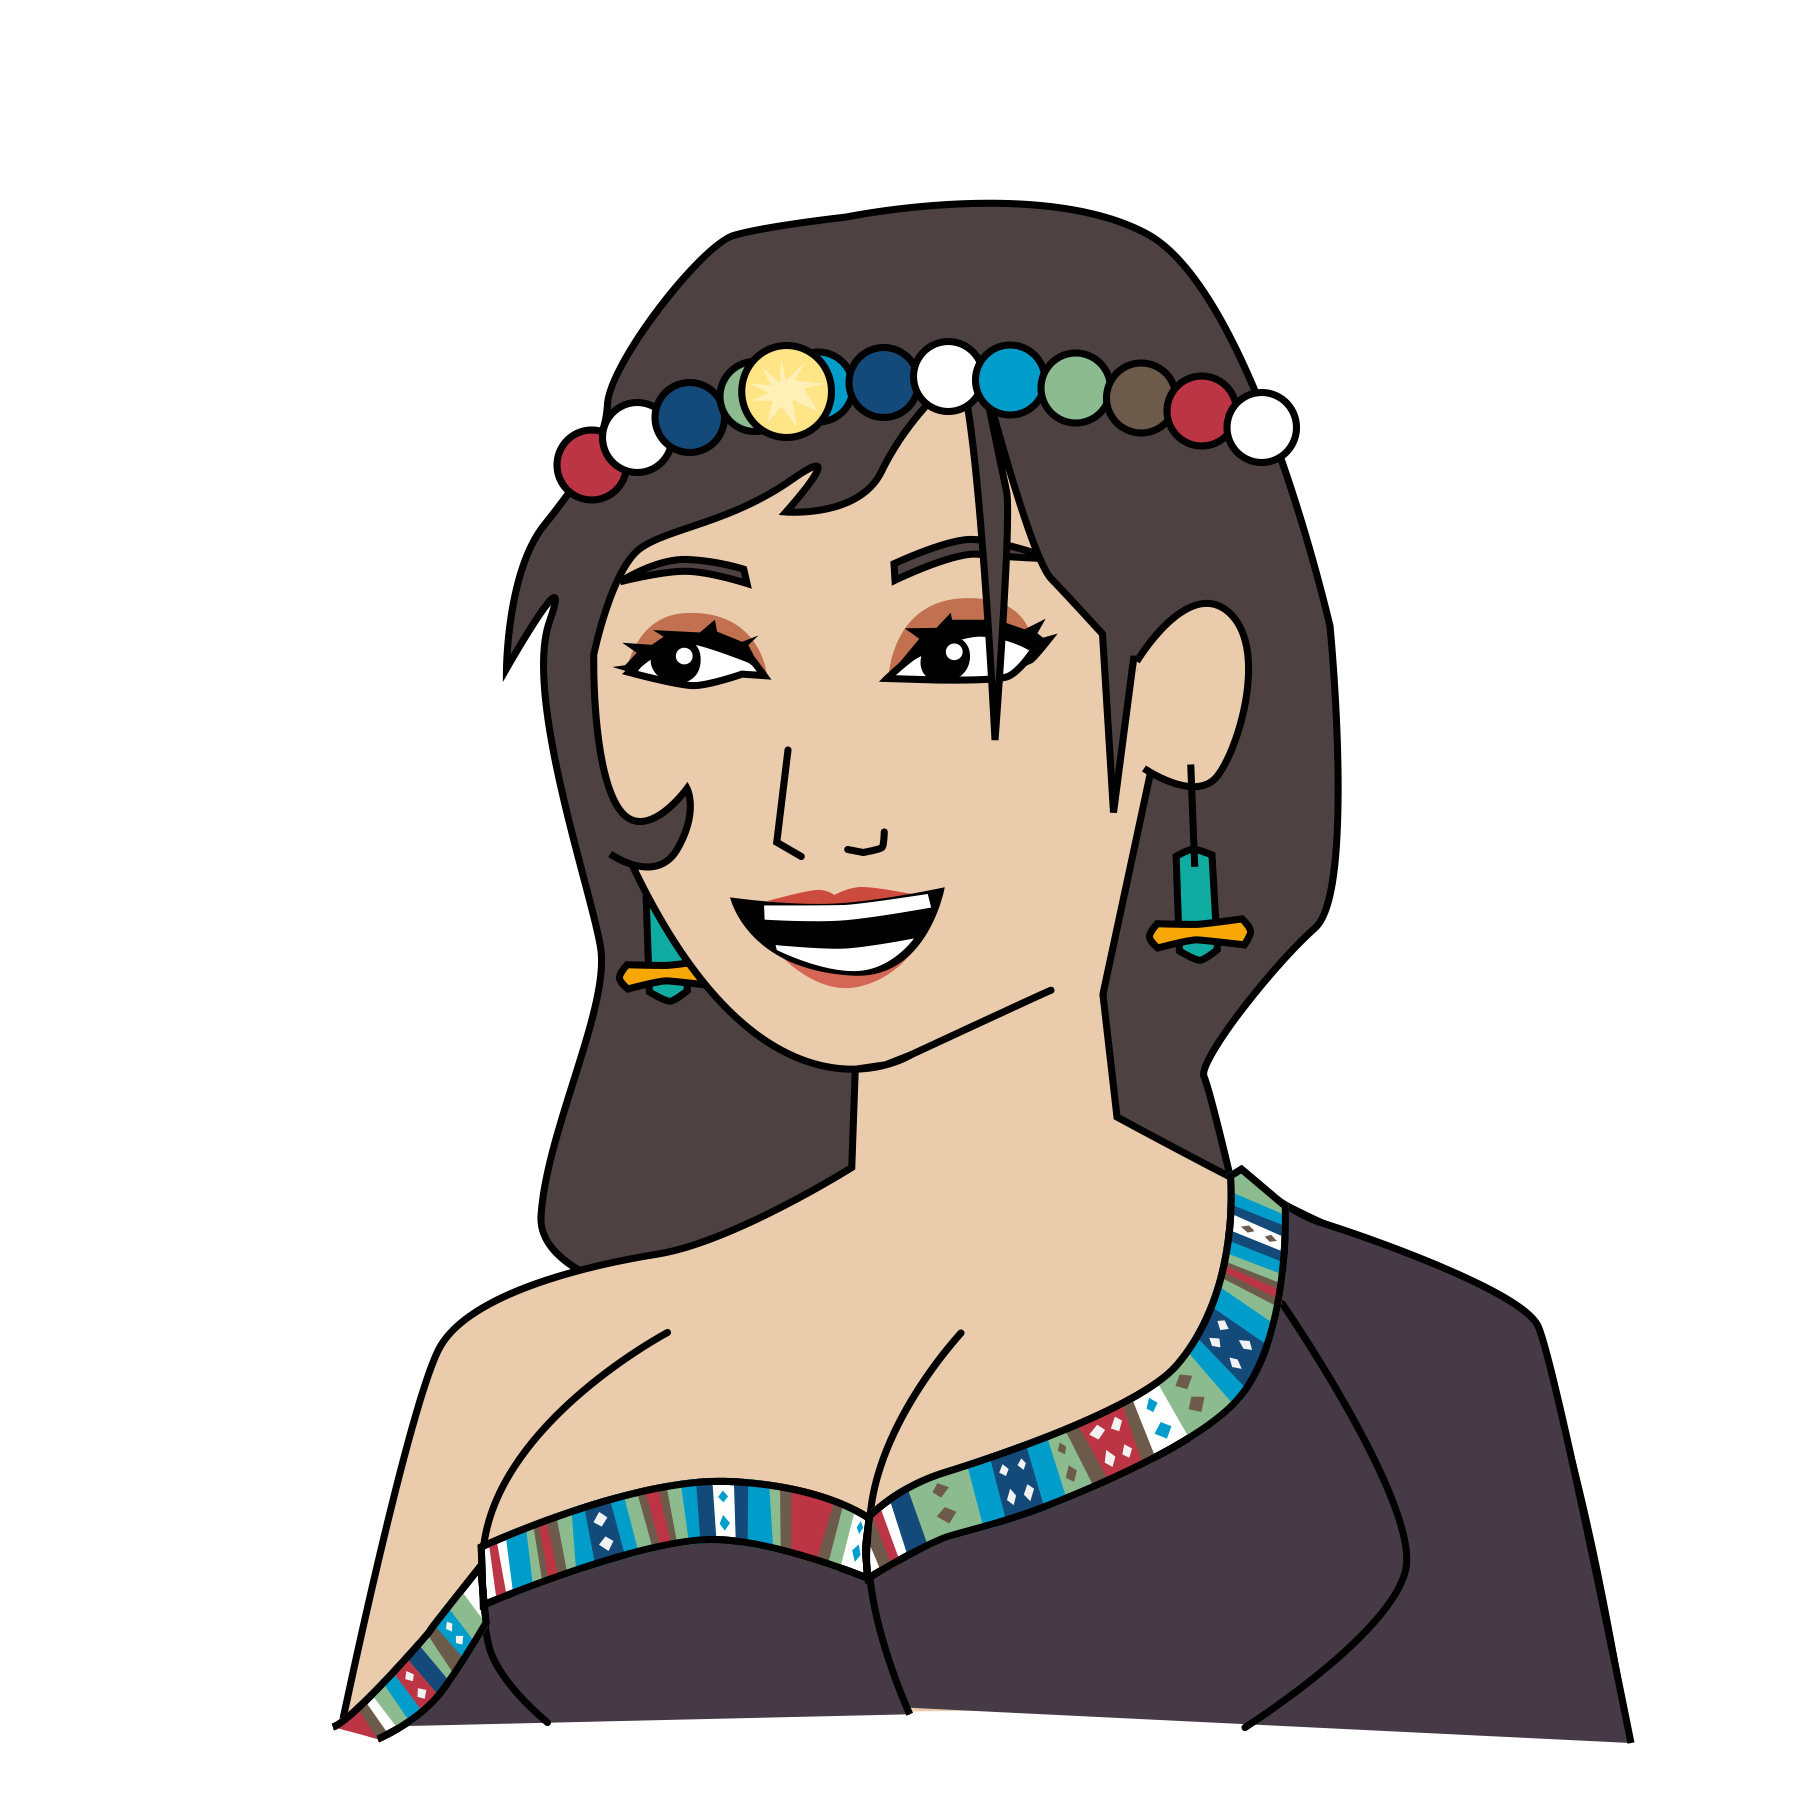
Label: 5_Doomer_Girl